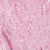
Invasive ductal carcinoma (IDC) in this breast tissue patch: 0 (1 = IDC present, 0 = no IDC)